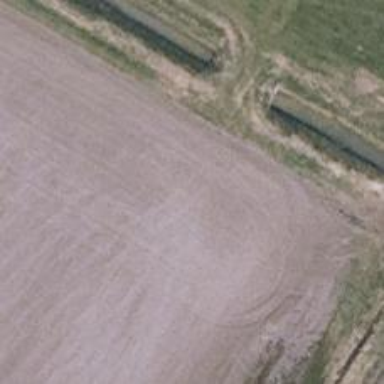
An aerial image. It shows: Track with very rough surface.